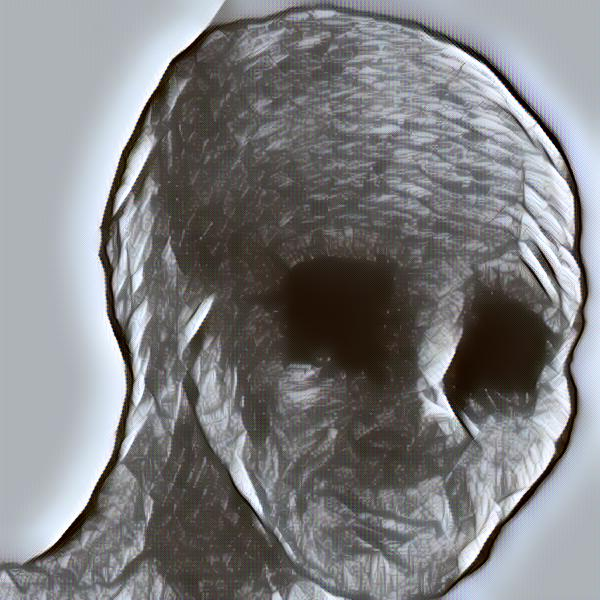
Label: 5_Wojak_with_Background